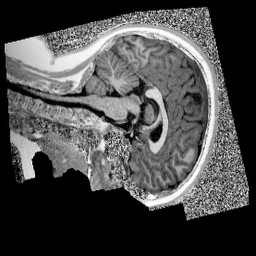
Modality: UNIT1
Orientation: sagittal
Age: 11
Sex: female
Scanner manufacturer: siemens
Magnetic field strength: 3 T
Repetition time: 4 s
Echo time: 0.00299 s